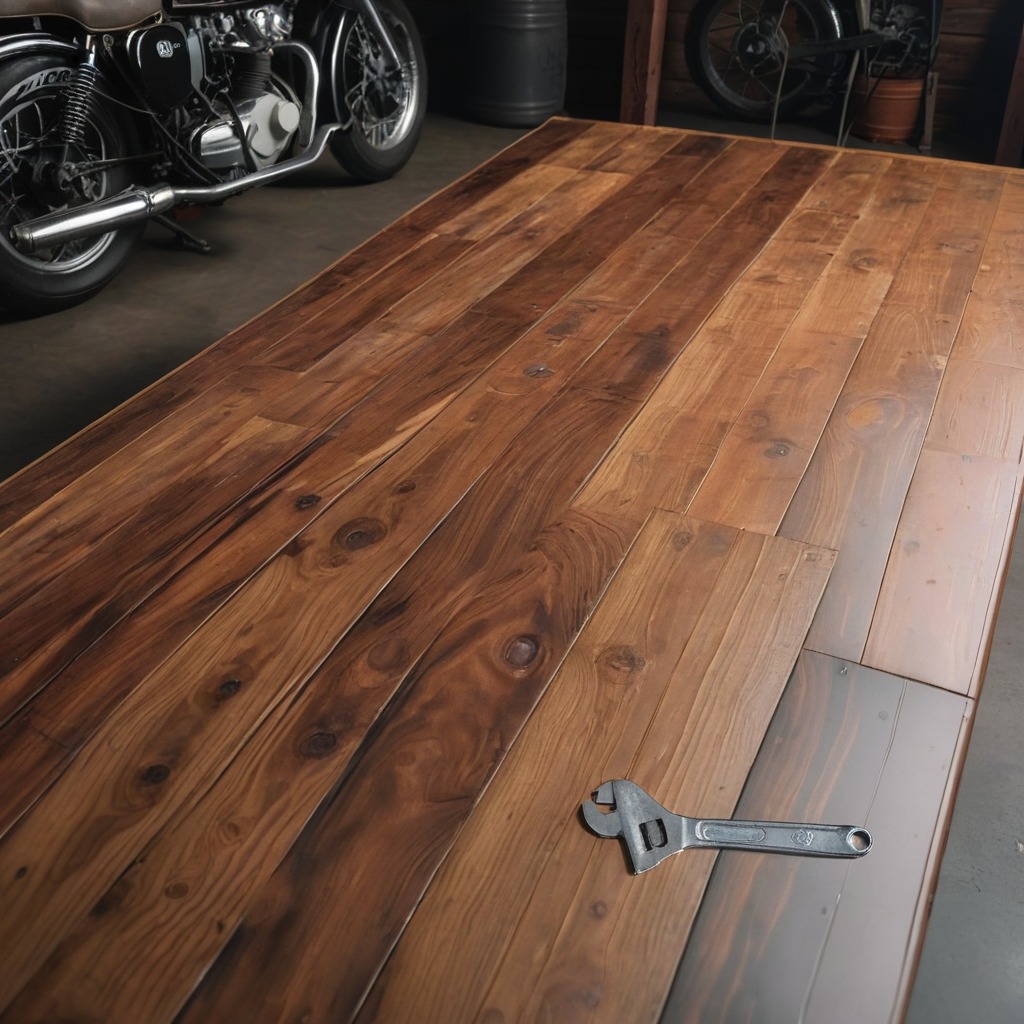
A wrench lies on the oil-spilled wooden table in a vintage motorcycle garage.